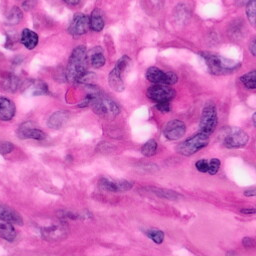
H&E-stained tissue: Pancreatic